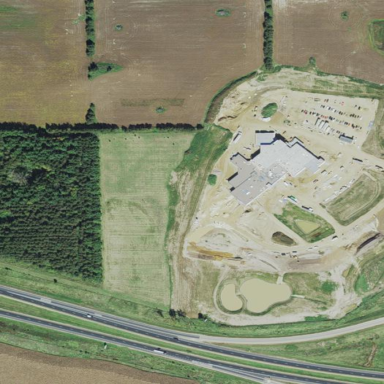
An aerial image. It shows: Healthcare facility identified as hospital.